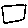
Label: square